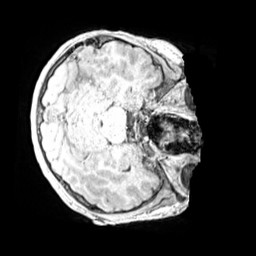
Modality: MP2RAGE
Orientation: axial
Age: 13
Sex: male
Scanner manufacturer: siemens
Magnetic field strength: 3 T
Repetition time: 4 s
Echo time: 0.00299 s